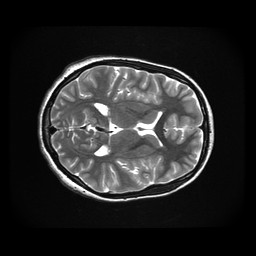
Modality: T2w
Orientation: axial
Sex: female
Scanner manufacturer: ge
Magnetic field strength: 3 T
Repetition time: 5 s
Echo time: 0.1017 s